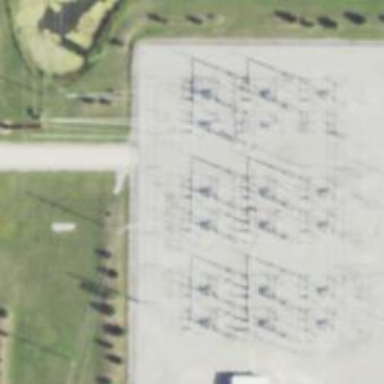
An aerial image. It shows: Switch used for power control.